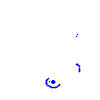
Particle: proton